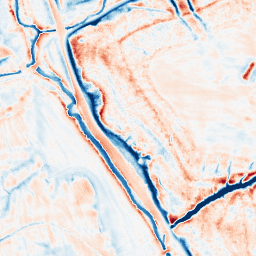
Category: edge_preserving
Decomposition family: anisotropic_diffusion
Decomposition parameters: iterations: 50
kappa: 50
gamma: 0.2
Upsampling method: sinc_hamming
Upsampling parameters: scale: 2
kernel_size: 16
Upsampling scale: 2